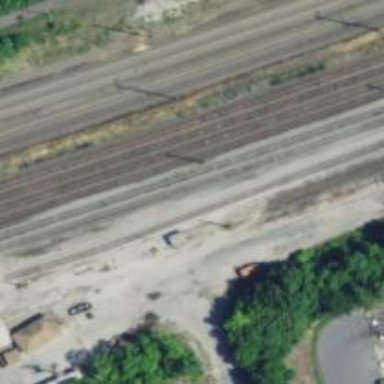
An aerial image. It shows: Railway yard.